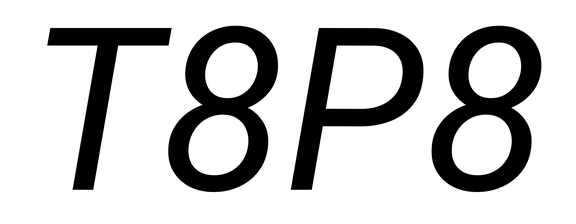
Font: Roboto-Italic_Italic